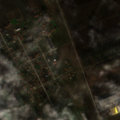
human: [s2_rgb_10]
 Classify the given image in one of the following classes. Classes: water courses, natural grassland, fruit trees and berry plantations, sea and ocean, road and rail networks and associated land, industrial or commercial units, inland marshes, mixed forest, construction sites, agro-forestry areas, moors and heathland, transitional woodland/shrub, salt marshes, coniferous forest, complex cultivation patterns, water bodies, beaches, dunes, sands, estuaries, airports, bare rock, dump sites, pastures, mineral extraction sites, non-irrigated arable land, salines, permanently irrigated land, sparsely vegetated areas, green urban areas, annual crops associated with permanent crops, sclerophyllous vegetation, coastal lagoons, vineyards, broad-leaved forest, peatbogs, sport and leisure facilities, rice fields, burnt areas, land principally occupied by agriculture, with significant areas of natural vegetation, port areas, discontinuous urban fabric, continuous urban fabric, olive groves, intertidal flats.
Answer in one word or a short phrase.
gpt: discontinuous urban fabric, industrial or commercial units, non-irrigated arable land